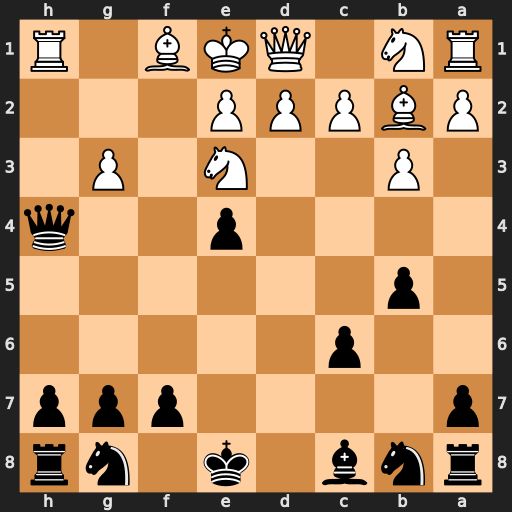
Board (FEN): rnb1k1nr/p4ppp/2p5/1p6/4p2q/1P2N1P1/PBPPP3/RN1QKB1R
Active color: b
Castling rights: KQkq
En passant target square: -
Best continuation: Qxg3#